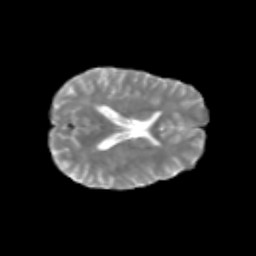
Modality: T2w
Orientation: axial
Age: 27
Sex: female
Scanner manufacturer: siemens
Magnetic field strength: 3 T
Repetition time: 1.8 s
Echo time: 0.07 s